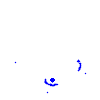
Particle: pion